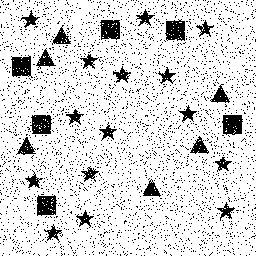
Squares: 6
Triangles: 6
Stars: 15
Total shapes: 27